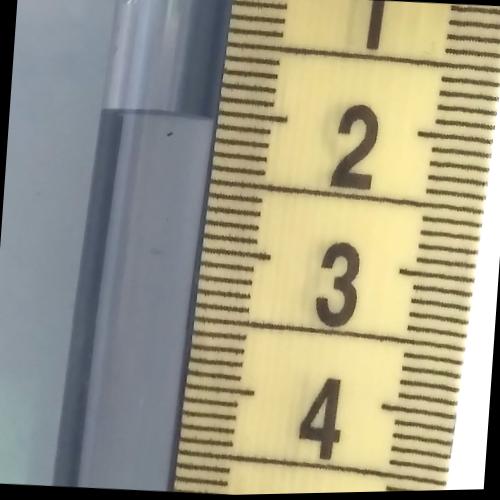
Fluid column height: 2.1 cm